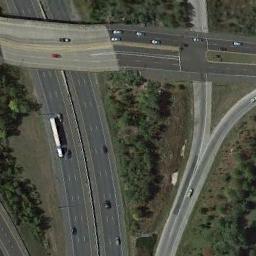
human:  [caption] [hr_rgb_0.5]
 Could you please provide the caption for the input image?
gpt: Many trees are beside the overpass .

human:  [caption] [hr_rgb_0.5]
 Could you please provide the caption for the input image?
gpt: There are four large trucks on the overpass .

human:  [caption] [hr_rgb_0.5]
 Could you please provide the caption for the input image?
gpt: The cross-line overpass is over the roads on the green space .

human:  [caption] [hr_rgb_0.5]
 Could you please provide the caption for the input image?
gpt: The overpass is next to the grass and some trees .

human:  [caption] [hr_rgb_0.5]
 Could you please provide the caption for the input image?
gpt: There are some green trees beside the overpass .